Question:
In student marks list where i changed marks1 automatically total and average will change
i used a code like this in jquery
'''
$("#total_" + this.name)[0].innerHTML = parseFloat($("#marks1_" + this.name).val()) + parseFloat($("#marks2_" + this.name).val()) + parseFloat($("#marks3_" + this.name).val());
$("#average_" + this.name)[0].innerHTML = (((parseFloat($("#marks1_" + this.name).val()) + parseFloat($("#marks2_" + this.name).val()) + parseFloat($("#marks3_" + this.name).val())) / 300) * 100).toFixed(2);
'''
like this how to change automatically grand total without using each loop
i used the grand total like this
'''
$("#grandtotal")[0].innerHTML += parseFloat($("#marks1_" + this.name).val()) + parseFloat($("#marks2_" + this.name).val()) + parseFloat($("#marks3_" + this.name).val());
'''
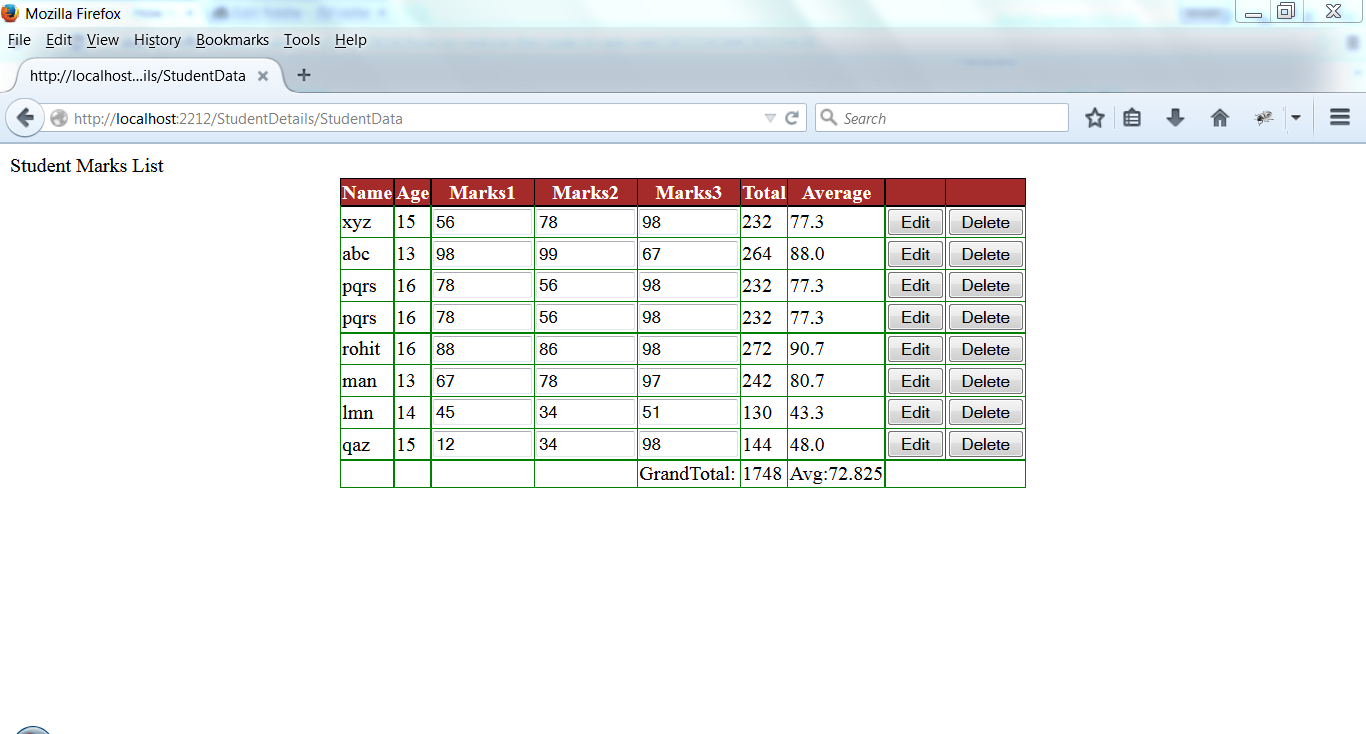
Answer: Before settings new student total value, obtain the old value:
'''
var oldStudentTotal = parseFloat($("#total_" + this.name).html());
var newStudentTotal = parseFloat($("#marks1_" + this.name).val()) +
parseFloat($("#marks2_" + this.name).val()) +
parseFloat($("#marks3_" + this.name).val());
$("#total_" + this.name).html(newStudentTotal);
'''
Then, subtract the old student total value from old grand total and add new student total value:
'''
var oldGrandTotal = parseFloat($("#grandtotal").html());
var newGrandTotal = oldGrandTotal - oldStudentTotal + newStudentTotal;
$("#grandtotal").html(newGrandTotal);
'''
Do the same for average values.